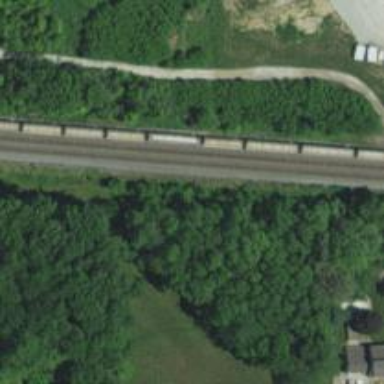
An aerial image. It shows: Railway track.